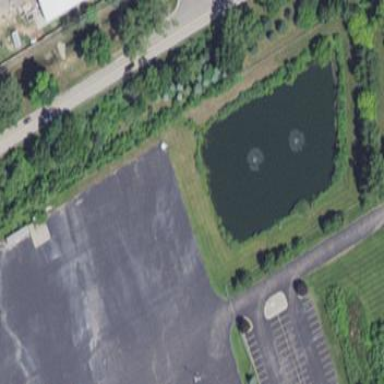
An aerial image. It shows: Picturesque pond located within basin area.